Field crop: maize
Growth stage: 1
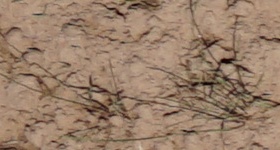
Species: lolium